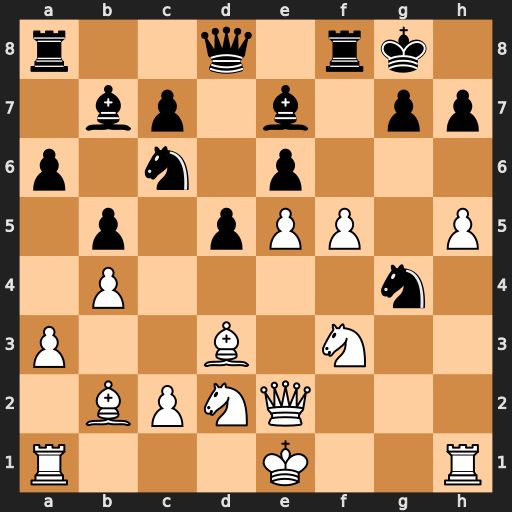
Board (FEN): r2q1rk1/1bp1b1pp/p1n1p3/1p1pPP1P/1P4n1/P2B1N2/1BPNQ3/R3K2R
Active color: w
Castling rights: KQ
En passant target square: -
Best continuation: h6